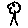
Label: tree